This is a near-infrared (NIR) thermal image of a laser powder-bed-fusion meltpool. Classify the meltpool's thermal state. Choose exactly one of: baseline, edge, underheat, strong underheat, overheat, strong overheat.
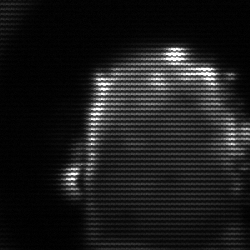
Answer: baseline